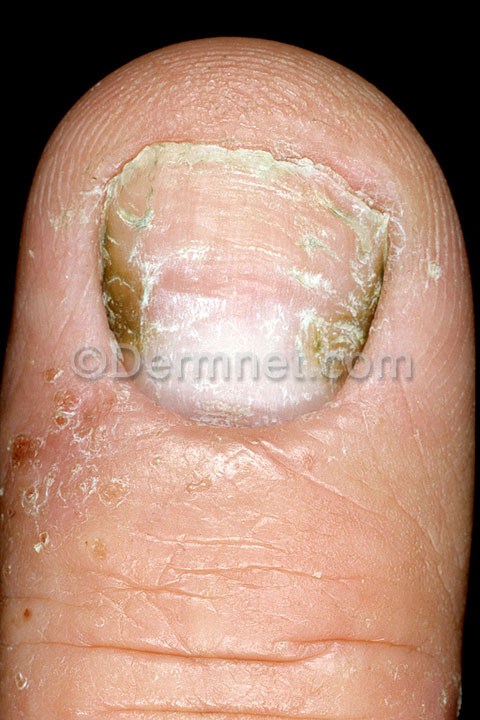
Disease: Nail Fungus and other Nail Disease